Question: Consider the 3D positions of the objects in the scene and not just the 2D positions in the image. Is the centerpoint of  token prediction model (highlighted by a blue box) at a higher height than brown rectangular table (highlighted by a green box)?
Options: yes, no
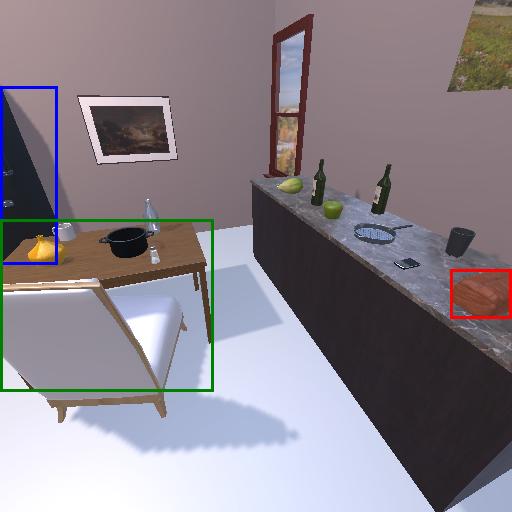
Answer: yes